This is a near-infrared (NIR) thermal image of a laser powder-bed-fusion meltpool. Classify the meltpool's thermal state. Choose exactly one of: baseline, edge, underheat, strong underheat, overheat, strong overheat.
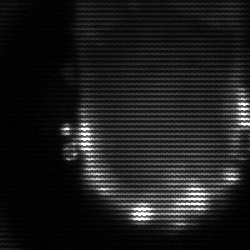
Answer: baseline